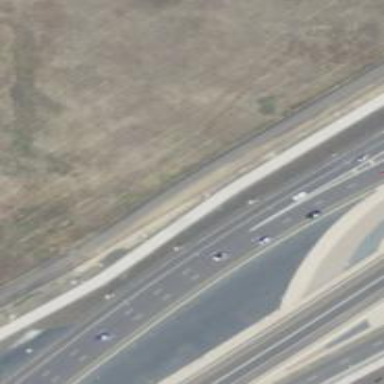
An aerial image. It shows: Trunk highway with expressway features.